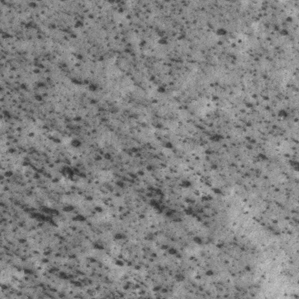
Label: frost